Aerial crown-view tile of a tropical tree (Barro Colorado Island, Panama), acquired 20250414:
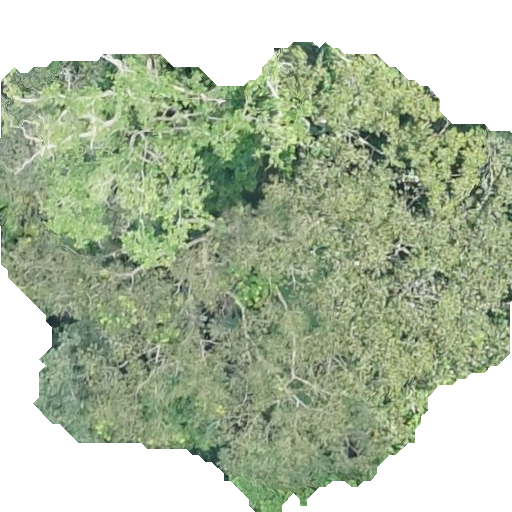
Species: Trattinnickia aspera
GBIF accepted scientific name: Trattinnickia aspera
Crown area: 274.345 m²